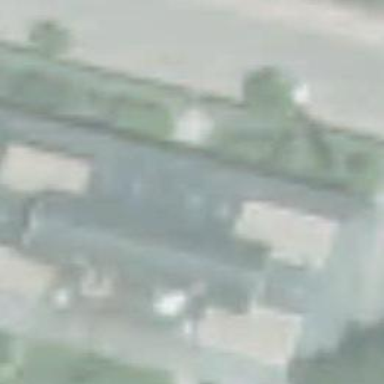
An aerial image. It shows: Detached building.